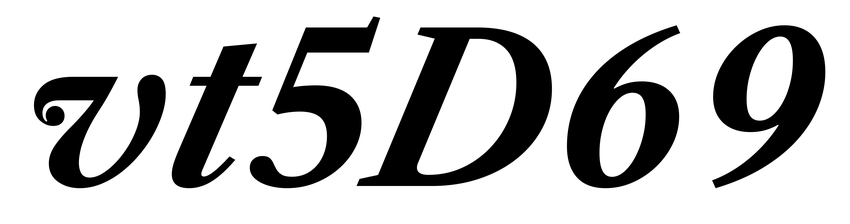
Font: LibreCaslonText-Italic_Bold_Italic